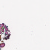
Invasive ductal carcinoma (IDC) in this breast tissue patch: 0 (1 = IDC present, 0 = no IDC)